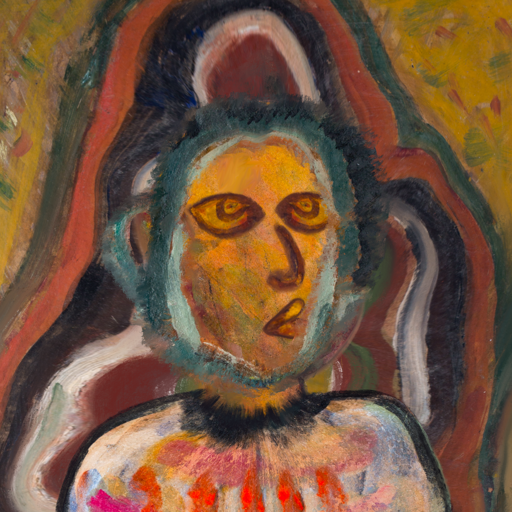
Background: AfterRaid, Head And Neck Side: Gypsy_Mother, Face Side: Comrade, Bust: Childish, Hair Side: Boggyland, Head Accessory: Blank, Second Necklace: Blank, Necklace: Blank, Baby: Blank